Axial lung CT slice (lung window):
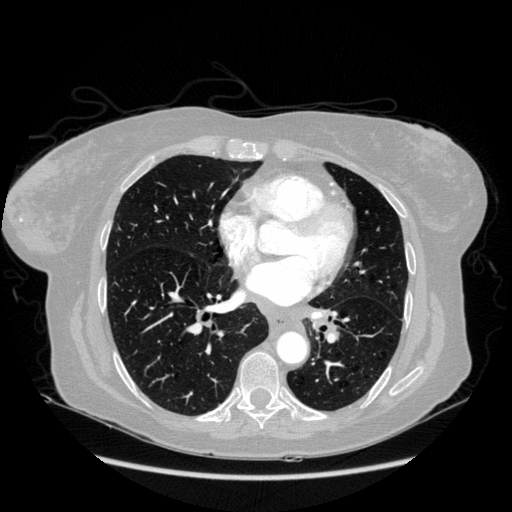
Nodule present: no